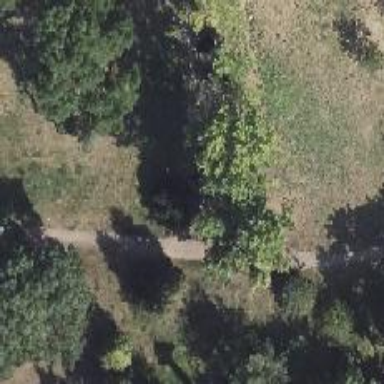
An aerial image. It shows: Row of mixed leaf trees.